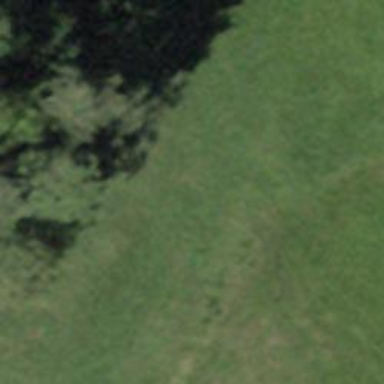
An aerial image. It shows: Ground path.